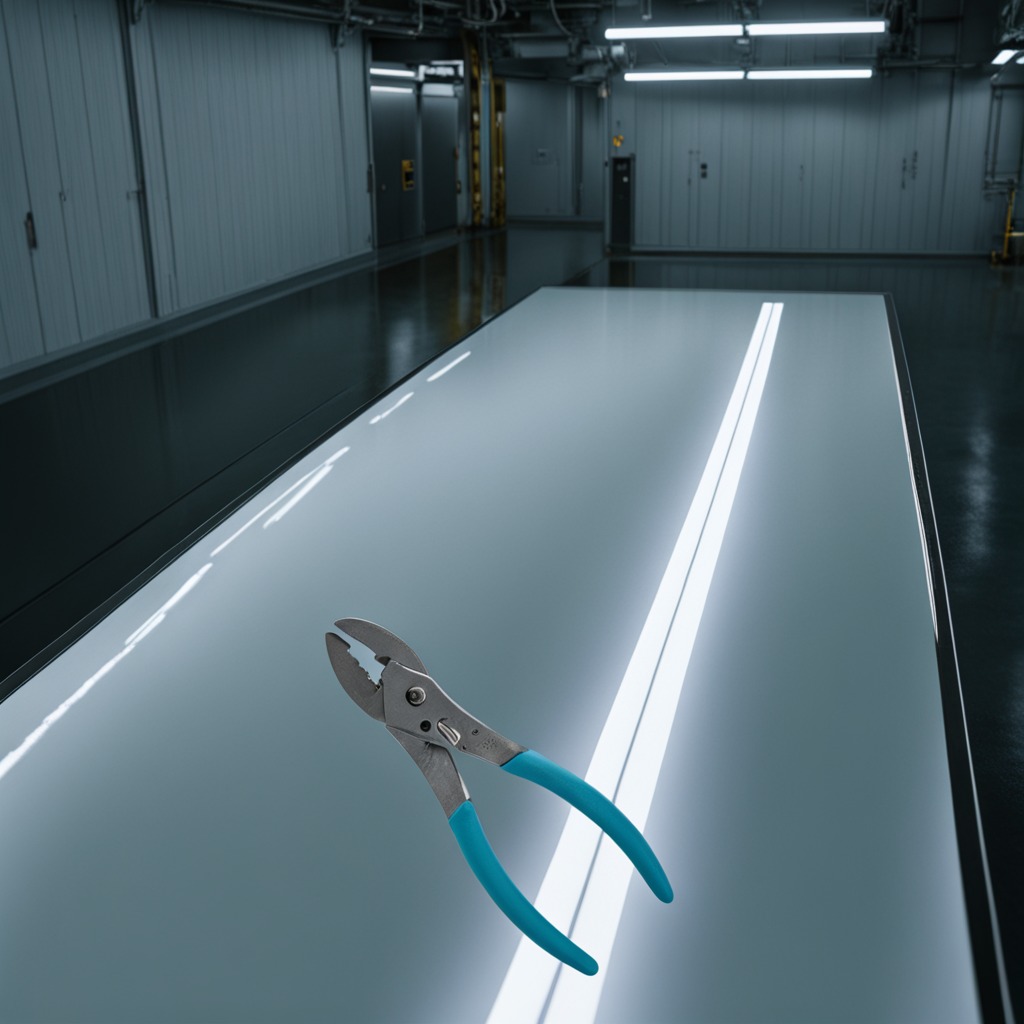
A plier is lying on a high-gloss table in a ship maintenance bay industrial lighting.